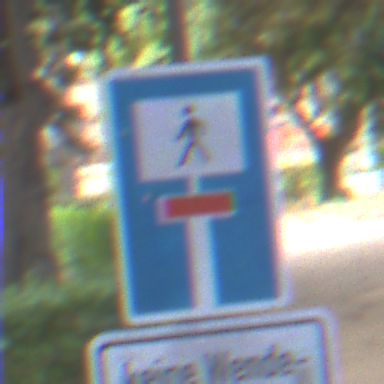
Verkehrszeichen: SackgasseFussgaengerDurchlaessig
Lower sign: HinweisGeaenderteVorfahrtVerkehrsfuehrungVerkehrsregelung3
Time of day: MorningAfternoon
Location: Outdoor (Suburban)
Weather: PartlyCloudy
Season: NotSpecified
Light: Natural